Question: ---
hey every one I want to make a program that able to draw coordinate graph of Two dimensions of (x-y).when I enter a value in (x) text box and (y) text box and hit draw button it well draw the graph in the blue picture box . I searched in web sit but I found only one method that draw using the mouse and this not what I want .This is the image of the program and and it supposed to draw in white line like this image

'''
Private Sub PictureBox2_MouseMove(ByVal sender As Object, ByVal e As System.Windows.Forms.MouseEventArgs) Handles PictureBox2.MouseMove
Static last As Point
If e.Button = Windows.Forms.MouseButtons.Left Then
PictureBox2.CreateGraphics.DrawLine(Pens.White, last.X, last.Y, e.X, e.Y)
End If
last = e.Location
End Sub
'''
this is the code that I found that draw using the mouse
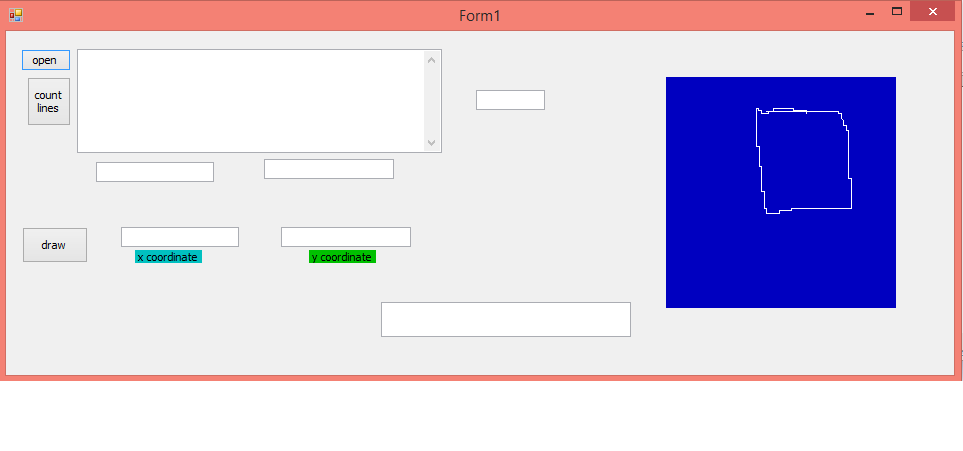
Answer: It would be good to have a bit more details of your code, especially how and in what class you store the X and Y coordinate. By the way you draw a line between 2 points so you would need two sets of X and Y coordinate boxes on your form.
After that it is as easy as what you found on the internet using the DrawLine method (<URL>, you just needs to fire it from the Click event of your "draw" button.
Hi again Ahmed
Here is a simple sample of a form that would draw a line when button is clicked. Of course it would need more bootstrapping to make sure user only enter integer value for the number of pixels and in its basic form, (0,0) is the top left of the panel but it can easily be converted for a bottom left approach...
<URL>
and
'''
Class Form1
Private Sub cmdDraw_Click(sender As Object, e As EventArgs) Handles cmdDraw.Click
Dim x1 As Integer = Integer.Parse(txtX1.Text)
Dim y1 As Integer = Integer.Parse(txtY1.Text)
Dim x2 As Integer = Integer.Parse(txtX2.Text)
Dim y2 As Integer = Integer.Parse(txtY2.Text)
pnlMap.CreateGraphics.DrawLine(New Pen(Color.Black), x1, y1, x2, y2)
End Sub
End Class
'''